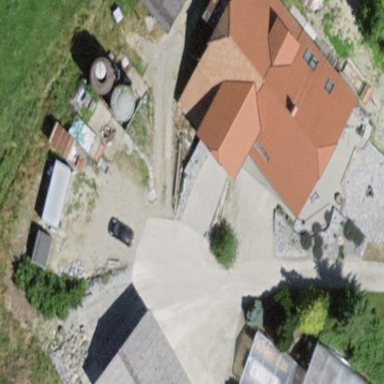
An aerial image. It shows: Farm building.